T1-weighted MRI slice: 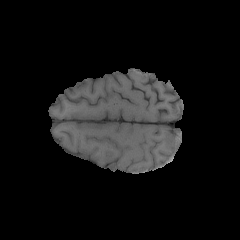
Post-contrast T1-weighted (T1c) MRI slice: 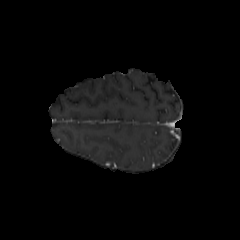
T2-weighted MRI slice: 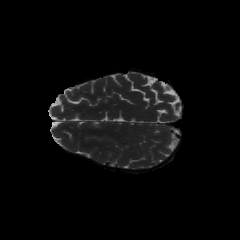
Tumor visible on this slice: no